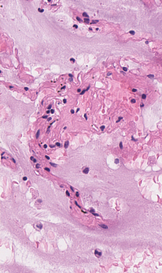
Tumor epithelial tissue: no
Tumor-associated stroma tissue: no
Normal tissue: yes